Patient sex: M
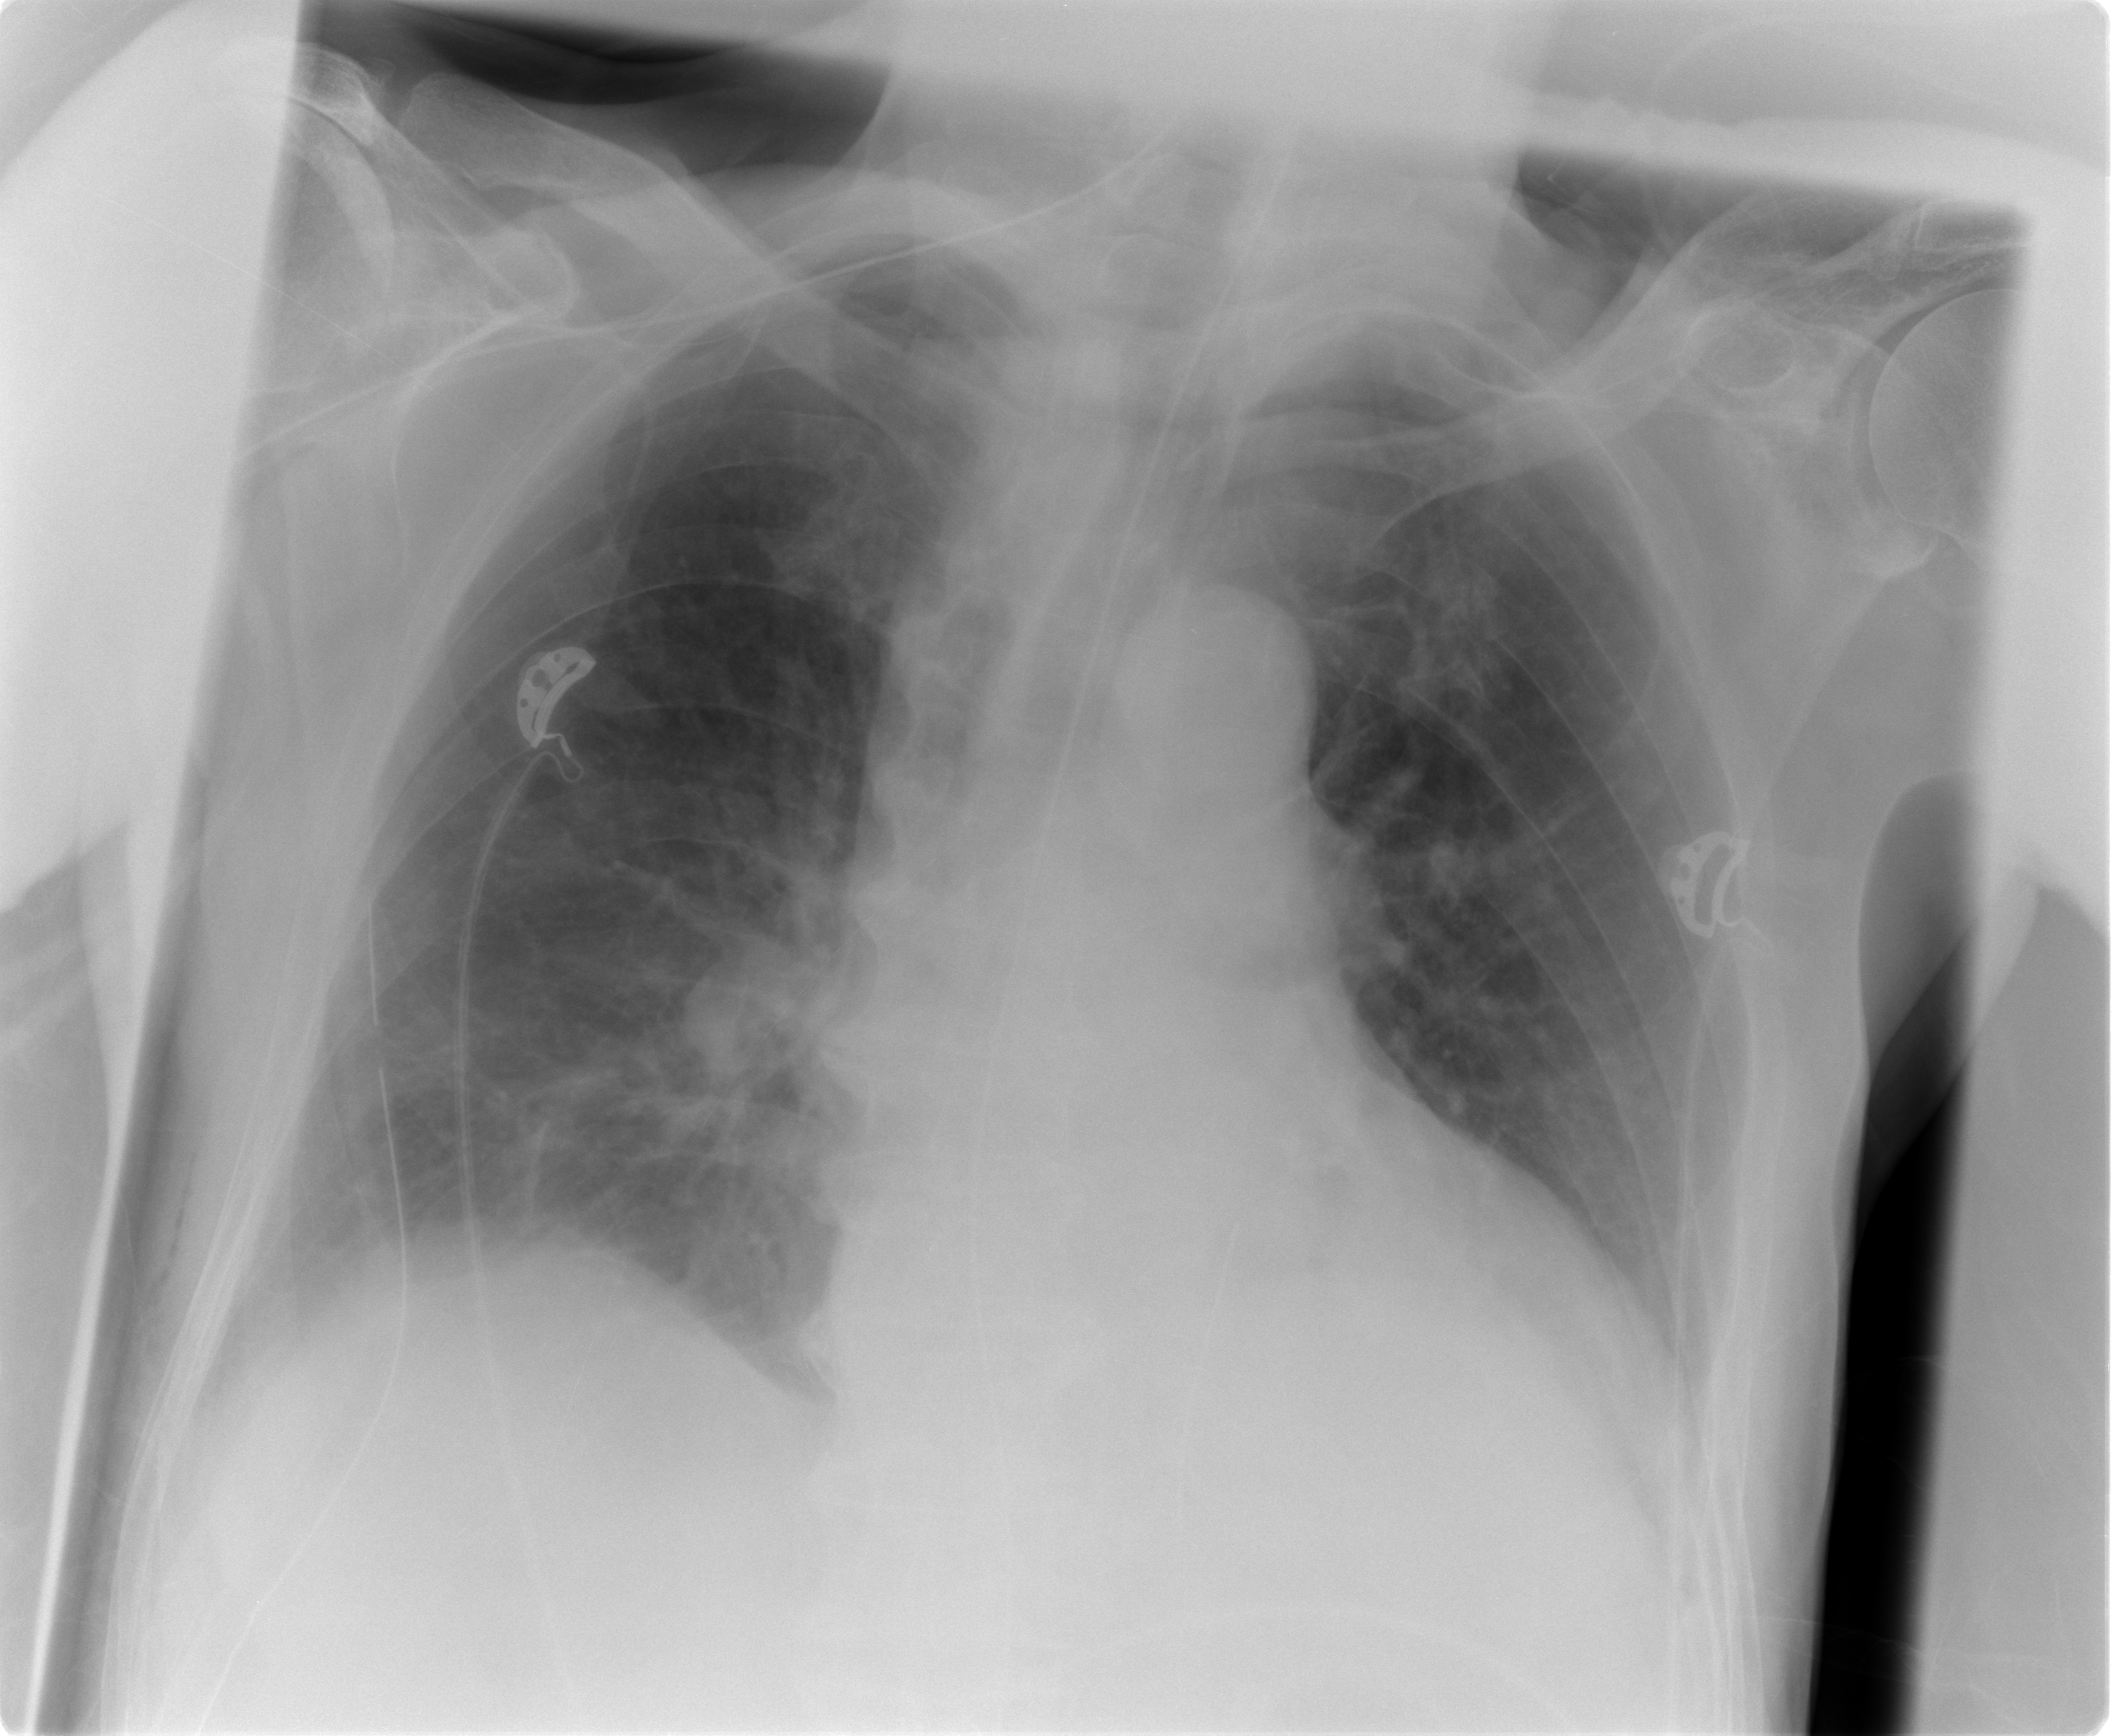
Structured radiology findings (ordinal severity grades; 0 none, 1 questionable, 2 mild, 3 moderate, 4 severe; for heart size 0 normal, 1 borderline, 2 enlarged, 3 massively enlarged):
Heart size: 2
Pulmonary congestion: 2
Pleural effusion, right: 2
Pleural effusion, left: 2
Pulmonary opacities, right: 1
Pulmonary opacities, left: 0
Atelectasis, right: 2
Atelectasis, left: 2